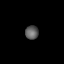
Tissue: lung
Cell type: Epithelial cells
Senescence score: 0.5407
Nuclear area (px): 177
Mean DAPI intensity: 94.113